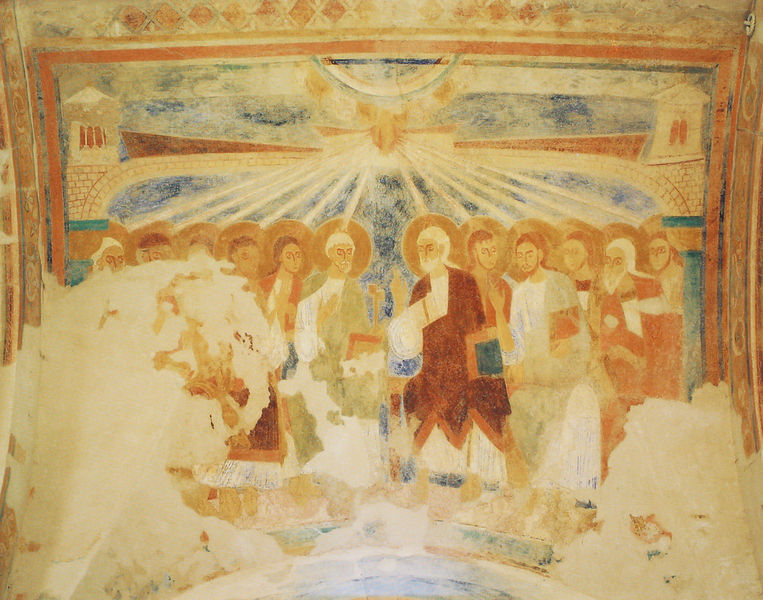
Titel: Romanische Dorfkirche in Idensen
Standort: Idensen, Dorfkirche (EU - D - Nds)
Schlagwörter: blau, gott, himmel, wasser, gelb, grün, braun, hell, männer, tisch, rot, malerei, bart, architektur, bibel, blass, johannes, rahmen, brücke, sonne, gewand, decke, turm, italien, mauer, buch, türme, strahlen, schein, heiligenschein, nimbus, christus, jesus, altes testament, begegnung, kapelle, zerstört, heiliger, heilige, fresko, abendmahl, erleuchtung, jünger, jerusalem, christentum, fresco, wandfresco, apostel, beschädigt, heiliger geist, evangelium, heilgenschein, bible, biblische szene, verblasst, männner, hl.geist, zwölf apostel, 1200, christum, kjwkj, kdj, ndnjsod, biblishce szene